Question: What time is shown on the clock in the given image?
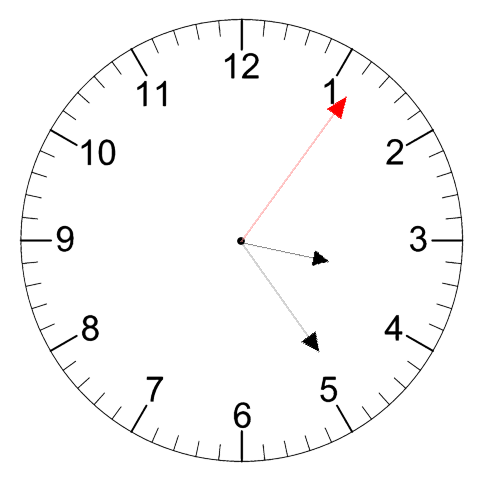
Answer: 03:24:06